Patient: sex F, age 57
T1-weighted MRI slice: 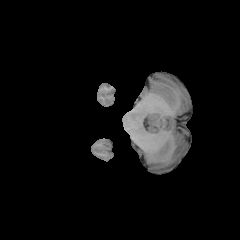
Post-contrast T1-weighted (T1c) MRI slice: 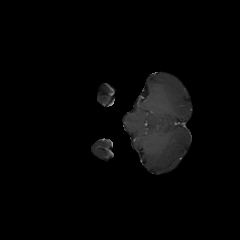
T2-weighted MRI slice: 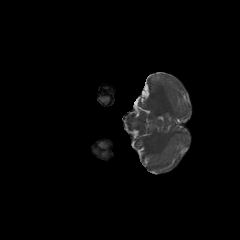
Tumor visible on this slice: no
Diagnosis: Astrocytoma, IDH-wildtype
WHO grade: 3